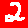
Digit: 2